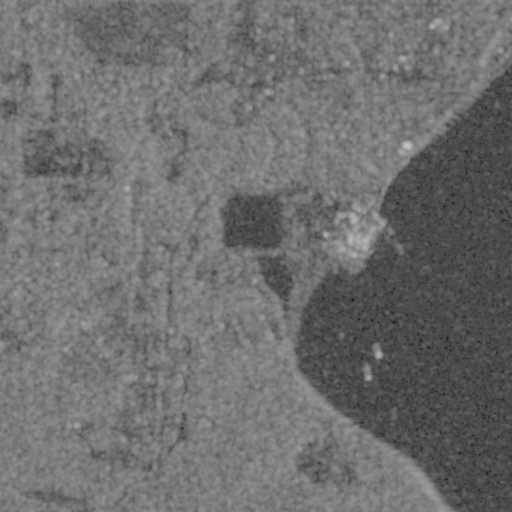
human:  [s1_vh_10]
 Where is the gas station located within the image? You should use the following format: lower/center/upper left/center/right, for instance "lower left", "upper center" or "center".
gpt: The gas station is located in the upper right of the image.
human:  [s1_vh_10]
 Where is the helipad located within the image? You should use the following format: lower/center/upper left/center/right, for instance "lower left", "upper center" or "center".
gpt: The helipad is located in the upper right of the image.
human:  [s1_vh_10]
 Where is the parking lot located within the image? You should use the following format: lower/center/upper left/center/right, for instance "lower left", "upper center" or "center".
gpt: The parking lot is located in the upper right of the image.
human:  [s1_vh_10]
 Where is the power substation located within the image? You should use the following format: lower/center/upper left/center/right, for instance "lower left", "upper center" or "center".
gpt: The power substation is located in the center right of the image.
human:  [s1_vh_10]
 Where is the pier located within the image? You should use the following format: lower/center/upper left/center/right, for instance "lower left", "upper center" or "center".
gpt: The pier is located in the center right of the image.
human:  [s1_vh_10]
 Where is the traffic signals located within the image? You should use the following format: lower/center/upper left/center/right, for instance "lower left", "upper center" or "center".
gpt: The traffic signals is located in the upper left of the image.
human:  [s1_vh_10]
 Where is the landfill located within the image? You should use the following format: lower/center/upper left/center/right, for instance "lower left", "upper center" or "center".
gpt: There is no landfill in the image.

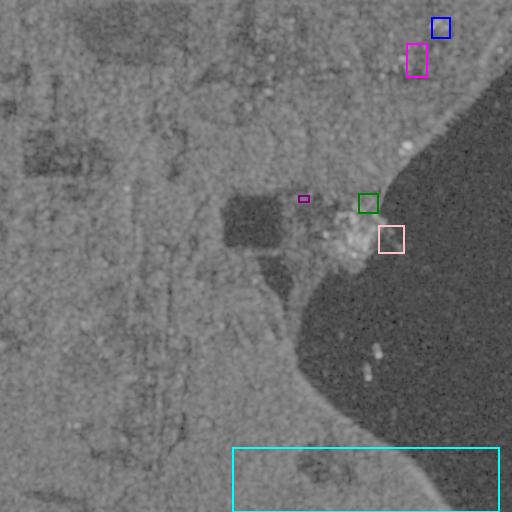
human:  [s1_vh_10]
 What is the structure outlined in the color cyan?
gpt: The structure outlined in cyan is a park.
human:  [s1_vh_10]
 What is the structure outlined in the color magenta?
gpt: The structure outlined in magenta is a parking lot.
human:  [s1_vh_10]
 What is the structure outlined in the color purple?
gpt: The structure outlined in purple is a power substation.
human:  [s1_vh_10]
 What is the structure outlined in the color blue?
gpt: The structure outlined in blue is a building.
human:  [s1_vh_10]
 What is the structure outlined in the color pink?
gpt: The structure outlined in pink is a pier.
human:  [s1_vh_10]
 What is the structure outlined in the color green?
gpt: The structure outlined in green is a building.
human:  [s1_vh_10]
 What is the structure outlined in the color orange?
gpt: There is no orange outline.